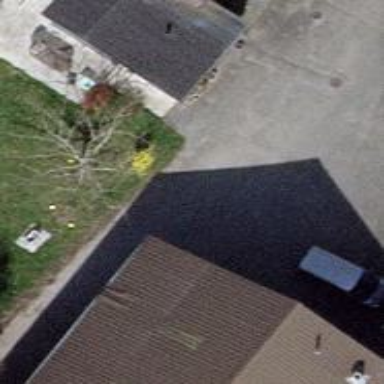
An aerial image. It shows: Driveway leading to service road.